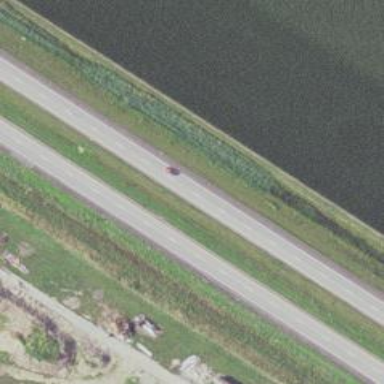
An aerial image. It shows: Asphalt road classified as trunk highway.